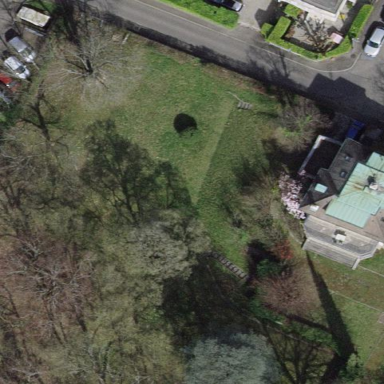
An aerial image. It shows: Garden enclosed by fence.